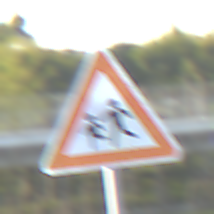
Verkehrszeichen: KinderRechts
Umgebung: Outdoor, Urban
Tageszeit: SunriseSunset
Wetter: Clear
Licht: Natural
Jahreszeit: NotSpecified
Kontrast: MediumContrast